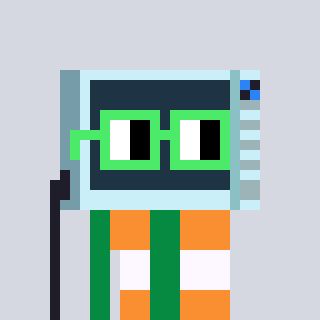
a pixel art character with square light green glasses, a microwave-shaped head and a green-colored body on a cool background